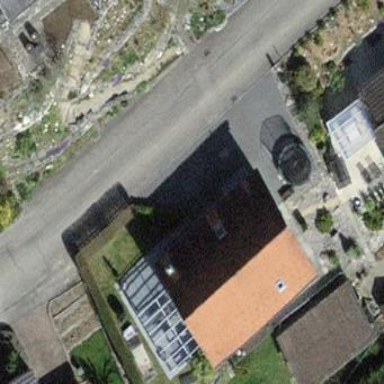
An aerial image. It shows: Building with tiled roof.